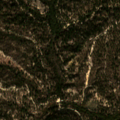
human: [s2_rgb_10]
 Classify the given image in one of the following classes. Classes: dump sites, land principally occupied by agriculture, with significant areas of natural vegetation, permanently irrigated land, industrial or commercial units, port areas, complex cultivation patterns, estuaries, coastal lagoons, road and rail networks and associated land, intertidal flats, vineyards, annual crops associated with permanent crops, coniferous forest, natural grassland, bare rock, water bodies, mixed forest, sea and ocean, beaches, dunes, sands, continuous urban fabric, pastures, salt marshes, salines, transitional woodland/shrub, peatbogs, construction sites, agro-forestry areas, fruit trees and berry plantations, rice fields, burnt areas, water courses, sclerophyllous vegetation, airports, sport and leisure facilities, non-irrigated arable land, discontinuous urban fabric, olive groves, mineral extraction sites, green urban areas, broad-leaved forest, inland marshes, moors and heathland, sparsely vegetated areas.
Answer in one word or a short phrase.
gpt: non-irrigated arable land, agro-forestry areas, broad-leaved forest, coniferous forest